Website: macys
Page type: account-dashboard
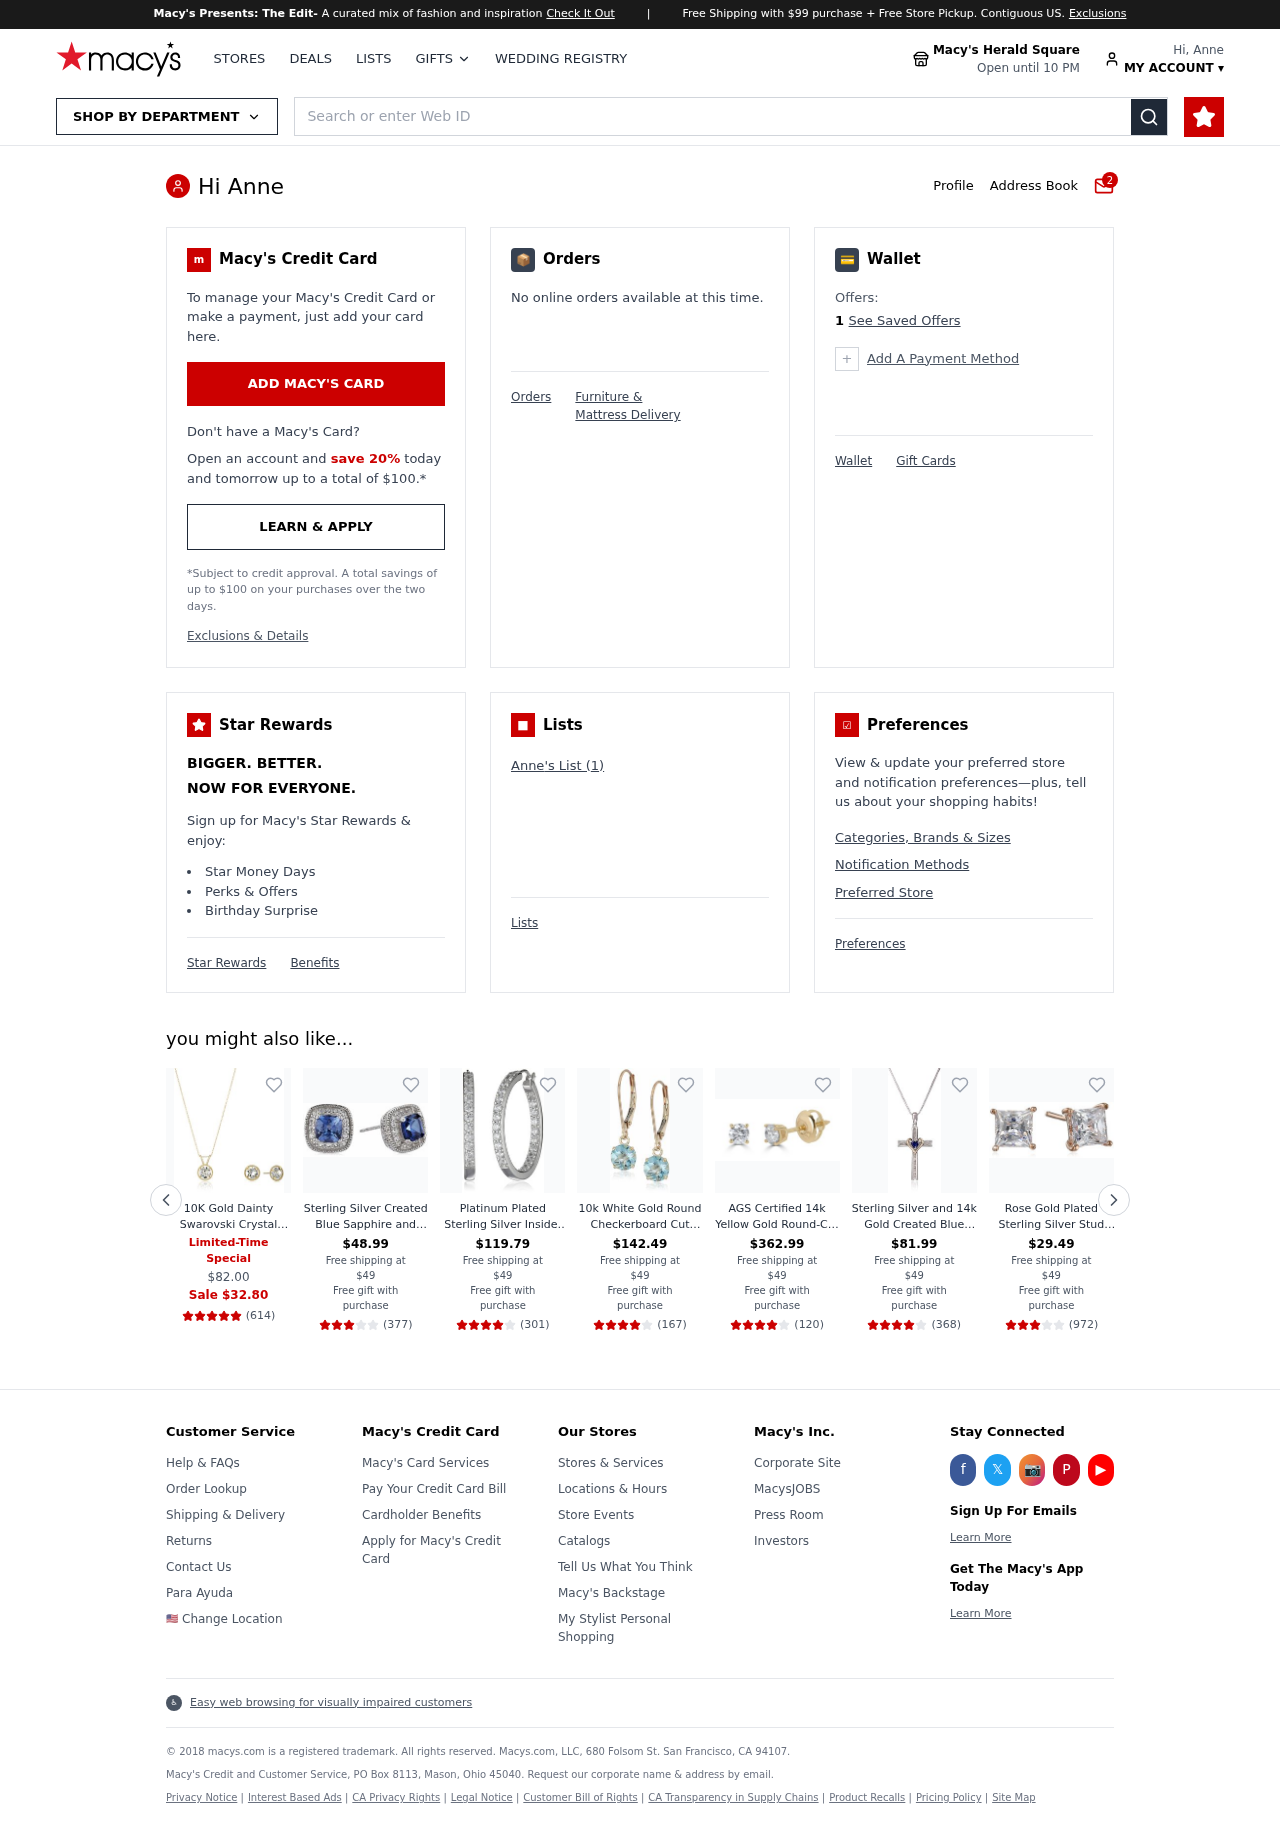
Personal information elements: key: PII_FIRSTNAME
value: Anne
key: PII_LOCATION1_NAME
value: Macy's Herald Square
Product elements: key: PRODUCT1_NAME
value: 10K Gold Dainty Swarovski Crystal Birthstone Pendant Necklace with Stud Earrings Set, April
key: PRODUCT1_NUM_RATINGS
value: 614
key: PRODUCT1_PRICE
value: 82
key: PRODUCT1_RATING
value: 4.5
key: PRODUCT2_NAME
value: Sterling Silver Created Blue Sapphire and Created White Sapphire Halo Cushion Stud Earrings
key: PRODUCT2_NUM_RATINGS
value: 377
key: PRODUCT2_PRICE
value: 48.99
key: PRODUCT2_RATING
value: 3.3
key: PRODUCT3_NAME
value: Platinum Plated Sterling Silver Inside-Out Hoop Earrings set with Swarovski Zirconia (3 cttw)
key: PRODUCT3_NUM_RATINGS
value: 301
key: PRODUCT3_PRICE
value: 119.79
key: PRODUCT3_RATING
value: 3.6
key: PRODUCT4_NAME
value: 10k White Gold Round Checkerboard Cut Aquamarine Leverback Earrings (6mm)
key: PRODUCT4_NUM_RATINGS
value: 167
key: PRODUCT4_PRICE
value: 142.49
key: PRODUCT4_RATING
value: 4.3
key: PRODUCT5_NAME
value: AGS Certified 14k Yellow Gold Round-Cut Diamond Stud Earrings (1/2cttw, K-L Color, I1-I2 Clarity)
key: PRODUCT5_NUM_RATINGS
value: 120
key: PRODUCT5_PRICE
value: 362.99
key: PRODUCT5_RATING
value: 4
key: PRODUCT6_NAME
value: Sterling Silver and 14k Gold Created Blue Sapphire Heart and Diamond-Accent Cross Pendant Necklace,
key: PRODUCT6_NUM_RATINGS
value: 368
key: PRODUCT6_PRICE
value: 81.99
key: PRODUCT6_RATING
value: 4.1
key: PRODUCT7_NAME
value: Rose Gold Plated Sterling Silver Stud Earrings set with Princess Brilliant Cut Swarovski Zirconia (1
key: PRODUCT7_NUM_RATINGS
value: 972
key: PRODUCT7_PRICE
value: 29.49
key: PRODUCT7_RATING
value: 3.4
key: PRODUCT1_SALE_PRICE
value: Sale $32.80
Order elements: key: ORDER_FREE_SHIPPING_MIN
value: $99
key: ORDER_STORE_HOURS
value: Open until 10 PM
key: ORDER_NUM_MESSAGES
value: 2
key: ORDER_DISCOUNT_PERCENT
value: save 20%
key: ORDER_MAX_SAVINGS
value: $100
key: ORDER_MAX_SAVINGS2
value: $100
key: ORDER_NUM_OFFERS
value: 1
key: ORDER_NUM_LIST_ITEMS
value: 1
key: ORDER_FREE_SHIPPING_THRESHOLD
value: $49
Search elements: key: HEADER_SEARCH
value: Search or enter Web ID